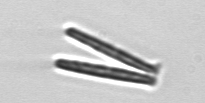
Label: Thalassionema